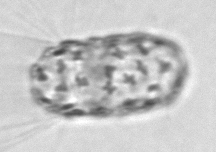
Label: Corethron_hystrix